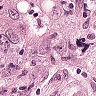
Metastatic tissue present: yes